【题型】选择题　【知识点】平面几何　【难度】easy
如图, 在 $\triangle ABC$ 中, $\angle C = 90^\circ$, $D$ 是边 $BC$ 上一点, 且 $\angle ADC = 60^\circ$, 下列说法中, 错误的是( )

A. 直线 $AD$ 与直线 $BC$ 的夹角为 $60^\circ$

B. 直线 $AC$ 与直线 $BC$ 的夹角为 $90^\circ$

C. 线段 $CD$ 的长是点 $D$ 到直线 $AC$ 的距离

D. 线段 $BD$ 的长是点 $B$ 到直线 $AD$ 的距离

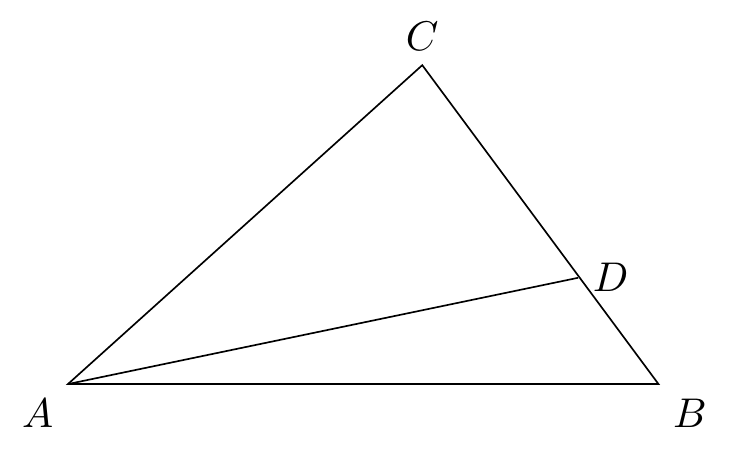
【解答】
A、$\because \angle CDA = 60^\circ$,

$\therefore$ 直线 $AD$ 与直线 $BC$ 的夹角是 $60$ 度, 正确, 故本选项不符合题意

B、$\because \angle C = 90^\circ$

$\therefore$ 直线 $AC$ 与直线 $BC$ 的夹角是 $90$ 度, 正确, 故本选项不符合题意

C、$\because \angle C = 90^\circ$

$\therefore DC \perp AC$

$\therefore$ 线段 $CD$ 的长是点 $D$ 到直线 $AC$ 的距离, 正确, 故本选项不符合题意

D、$\because BD$、$AD$ 不相互垂直,

$\therefore$ 线段 $BD$ 的长不是点 $B$ 到直线 $AD$ 的距离, 错误, 故本选项符合题意。

故选：D。